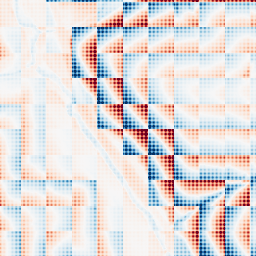
Category: wavelet
Decomposition family: wavelet_biorthogonal
Decomposition parameters: wavelet: bior1.3
level: 5
Upsampling method: sinc_blackman
Upsampling parameters: scale: 8
kernel_size: 8
Upsampling scale: 8